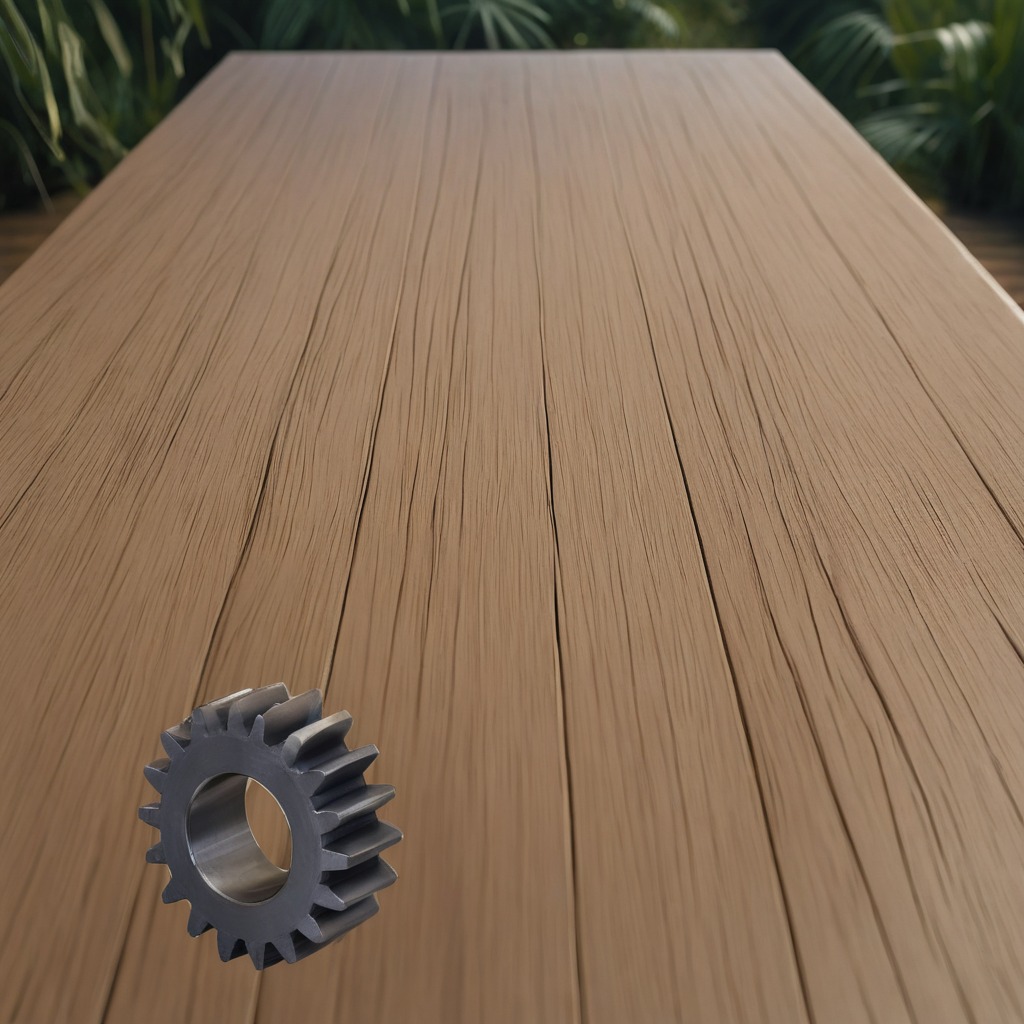
A steel gear with teeth is lying on the wooden table.